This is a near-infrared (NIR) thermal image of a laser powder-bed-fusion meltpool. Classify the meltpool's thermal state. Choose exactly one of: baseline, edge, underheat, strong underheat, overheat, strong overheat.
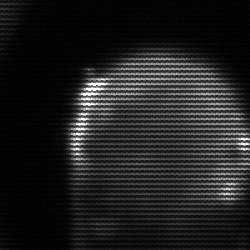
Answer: edge